【题型】填空题　【知识点】解析几何　【难度】medium
“曼哈顿距离”是人工智能中常用的一种测距方式。定义平面上两点$P(x_1,y_1)$，$Q(x_2,y_2)$之间的“曼哈顿距离”为$d(P,Q) = |x_1 - x_2| + |y_1 - y_2|$。对于平面上两定点$F_1(-2,0)$，$F_2(2,0)$，若动点$M(x,y)$满足$d(M,F_1) + d(M,F_2) = 6$。记$M$的轨迹为$C$，则$C$的面积为\underline{\quad\quad}。
【解答】
\vspace{1em}

\textbf{【答案】} 10

\vspace{1em}

\textbf{【分析】} 根据题意可得$|x+2| + |x-2| + 2|y| = 6$，结合对称性只研究$x \ge 0$，$y \ge 0$，作出图形即可得面积。

\vspace{1em}

\textbf{【详解】} 由$d(M,F_1) + d(M,F_2) = 6$可得$6 = |x+2| + |y| + |x-2| + |y|$，即$|x+2| + |x-2| + 2|y| = 6$，

将$-x$代换$x$，方程不变，可知曲线$C$关于$y$轴对称；

将$-y$代换$y$，方程不变，可知曲线$C$关于$x$轴对称；

根据$x$，$y$对称性可知，只需讨论$x \ge 0$，$y \ge 0$即可。

此时$6 = |x+2| + |x-2| + 2|y| = \begin{cases} 4 + 2y, & 0 \le x \le 2 \\ 2x + 2y, & x > 2 \end{cases}$，所以$y = \begin{cases} 1, & 0 \le x \le 2 \\ -x + 3, & x > 2 \end{cases}$，

可得轨迹$C$在第一象限内与$x$轴和$y$轴所围成的面积为$\frac{1}{2} \times 1 \times (2 + 3) = \frac{5}{2}$，

所以$C$的面积为$4 \times \frac{5}{2} = 10$。

故答案为：$\boldsymbol{10}$。

\vspace{1em}

\textbf{【点睛】} 关键点点睛：根据方程研究其对称性，这样只需研究$x \ge 0$，$y \ge 0$即可，分别理解和计算。
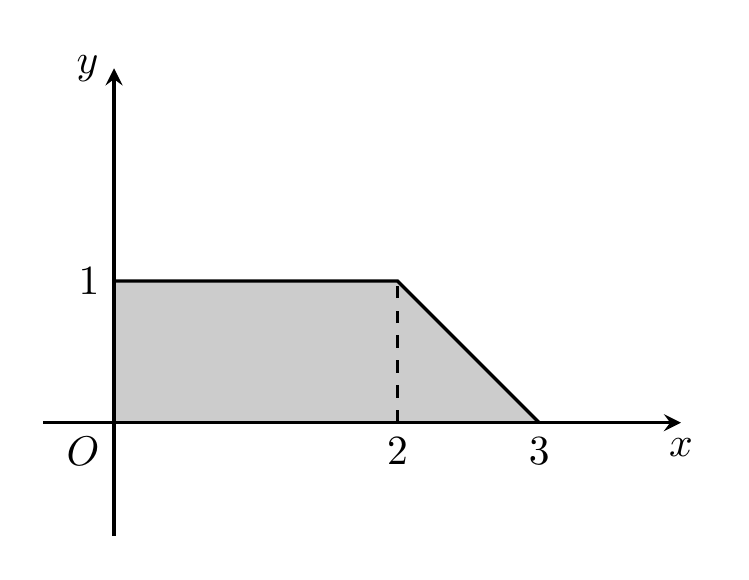